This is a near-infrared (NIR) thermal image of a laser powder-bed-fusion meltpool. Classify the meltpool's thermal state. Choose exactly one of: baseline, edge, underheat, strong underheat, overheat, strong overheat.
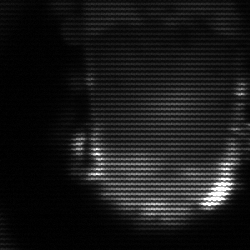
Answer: baseline